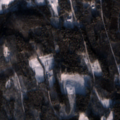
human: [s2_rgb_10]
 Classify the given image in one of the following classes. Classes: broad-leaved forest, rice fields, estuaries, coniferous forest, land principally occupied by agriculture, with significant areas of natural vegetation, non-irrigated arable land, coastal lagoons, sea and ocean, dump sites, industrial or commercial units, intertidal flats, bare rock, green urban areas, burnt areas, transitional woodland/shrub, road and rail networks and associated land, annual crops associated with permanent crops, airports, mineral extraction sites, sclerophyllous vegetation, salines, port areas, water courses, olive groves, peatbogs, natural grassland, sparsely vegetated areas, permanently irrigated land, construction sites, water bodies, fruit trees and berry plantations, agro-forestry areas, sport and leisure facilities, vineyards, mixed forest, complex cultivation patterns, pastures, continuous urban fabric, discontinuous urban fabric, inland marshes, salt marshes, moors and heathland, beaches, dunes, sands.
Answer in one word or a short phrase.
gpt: land principally occupied by agriculture, with significant areas of natural vegetation, broad-leaved forest, mixed forest